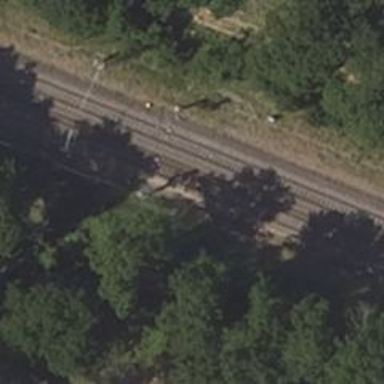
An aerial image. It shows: Railway signal.